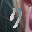
Label: 7